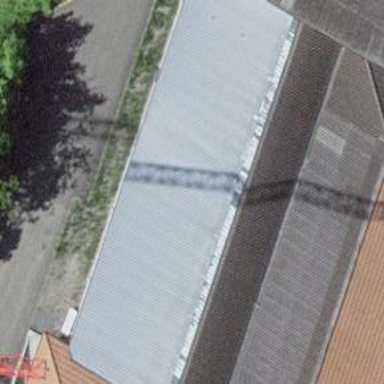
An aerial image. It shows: Industrial building.